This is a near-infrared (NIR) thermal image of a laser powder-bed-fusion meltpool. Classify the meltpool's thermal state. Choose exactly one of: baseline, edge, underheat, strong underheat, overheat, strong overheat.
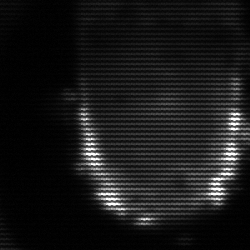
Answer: baseline